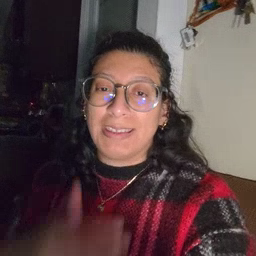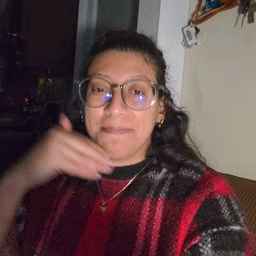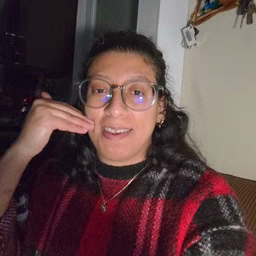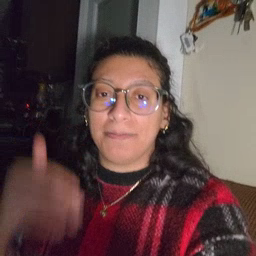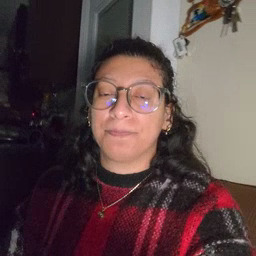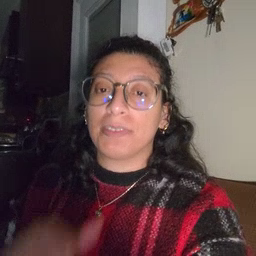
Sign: smile